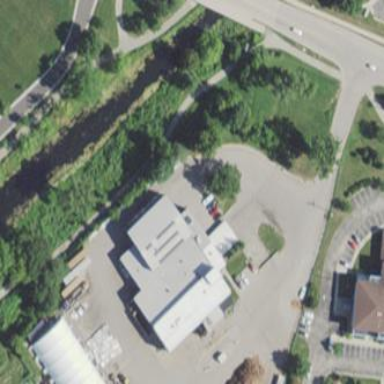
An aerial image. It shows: Service building.